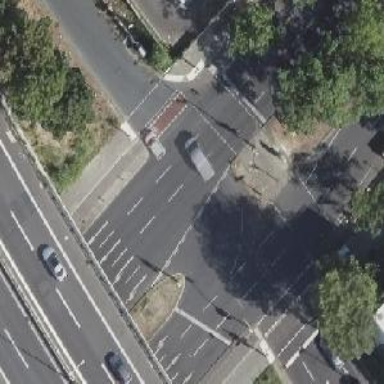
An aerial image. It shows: Traffic surveillance.